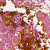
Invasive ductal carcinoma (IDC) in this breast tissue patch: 0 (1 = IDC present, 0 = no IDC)